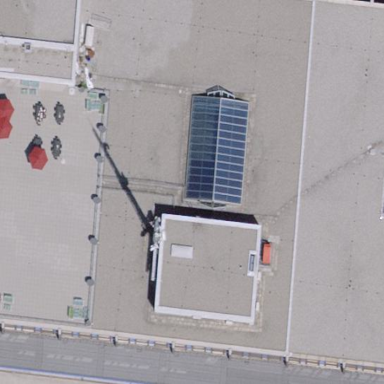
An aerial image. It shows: View of roof of building.